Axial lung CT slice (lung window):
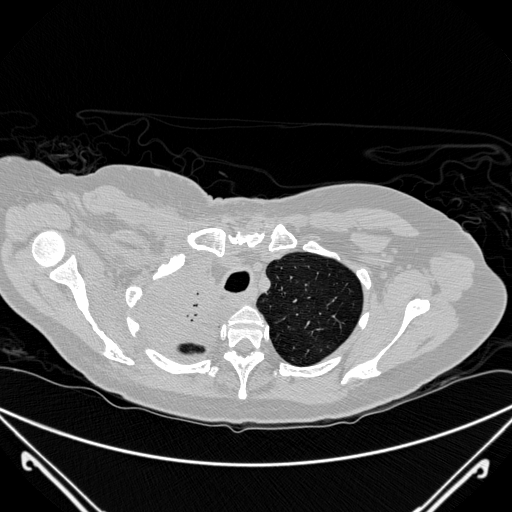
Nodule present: no